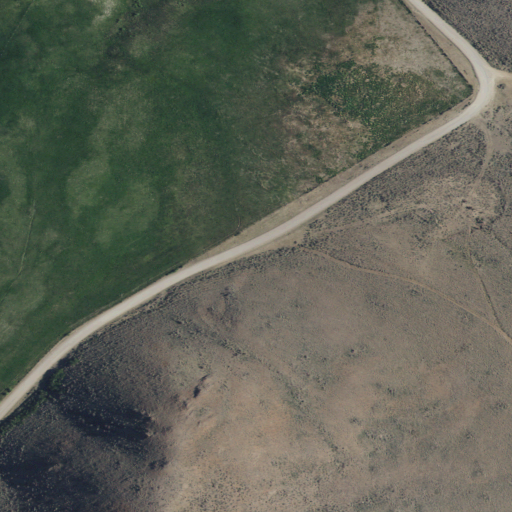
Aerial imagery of valley in Idaho named Latham Hollow containing shrub and herbaceous wetlands